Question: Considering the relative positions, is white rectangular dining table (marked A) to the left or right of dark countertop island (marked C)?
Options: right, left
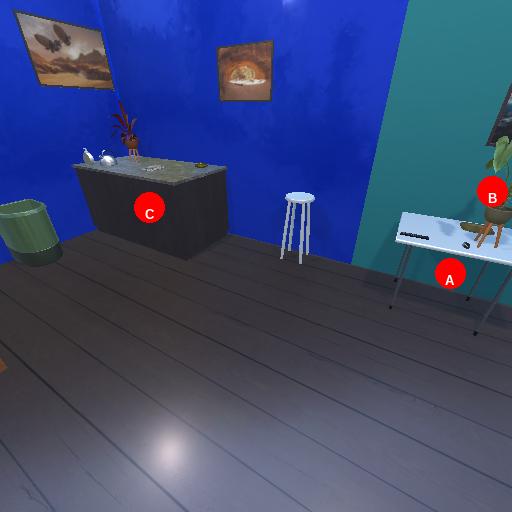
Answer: right